Question: I'm trying to learn how to use 'NSTimer's, and I thought of the following: Create a switch. Let the timer begin as the app begins, and after each second, a function that changes the state of the switch is called.
Here's what I did so far:
I declared both the timer and the switch in the header file ViewControl.h:
'''
//Timer
{NSTimer *timer;}
@property (weak, nonatomic) IBOutlet UISwitch *zeSwitch;
'''
Then, in the ViewControl.m file I defined the following:
'''
- (IBAction)zeSwitch:(id)sender {
UISwitch *zeSwitchSatus = (UISwitch *) sender;
BOOL yn = zeSwitchSatus.isOn;
[zeSwitch setOn:yn animated:YES];
}
- (void)viewDidLoad
{
timer = [NSTimer scheduledTimerWithTimeInterval:1 target:self
selector:@selector(zeSwitch) userInfo:nil repeats:YES];
[super viewDidLoad];
// Do any additional setup after loading the view, typically from a nib.
}
'''
So my hope was that when I run the code, I'll see a switch that is on or off. Then I'll see it changing its status automatically with time, without me interfering.

But that didn't work! I first get the image above. Nothing changes. Then it crashes when I press the switch. (But my idea is not to touch it at all.)
Any ideas?
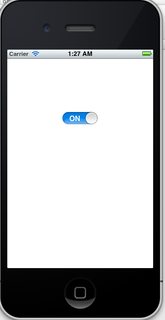
Answer: You're pretty close. There's a few things wrong here. First, the method that you're giving to the timer is named 'zeSwitch:' -- the colon is significant. So you need to create the timer like this:
'''
timer = [NSTimer scheduledTimerWithTimeInterval:1
target:self
selector:@selector(zeSwitch:)
userInfo:nil //^ Note colon!
repeats:YES];
'''
The method named 'zeSwitch' without the colon is actually the accessor method for the switch, because you've named your property 'zeSwitch'. You should really rename the timer's action method to clarify this. Right now, the timer is calling the accessor method for the switch every second, which doesn't really do anything.
Next, the timer passes to the method it calls. The 'sender' argument in 'zeSwitch:' is going to be the timer, not the switch. If this method was actually being called via the timer, you would get a crash because you'd be sending 'isOn' to the timer, and it doesn't respond to that.
You've got an outlet to the switch, so you can refer to it via that outlet:
'''
- (void)flipSwitch: (NSTimer *)tim
{
BOOL switchIsOn = [[self zeSwitch] isOn];
'''
Notice that I've corrected the names and types in this method -- you'll also need to change the timer creation to reflect this: '@selector(flipSwitch:)'.
Third, you want to flip the switch, so you should be setting it to the of its current status. The next line needs to be:
'''
[[self zeSwitch] setOn:!switchIsOn animated:YES];
'''
The '!' operator negates the 'BOOL' to which it's attached, turning 'YES' into 'NO' and vice versa.